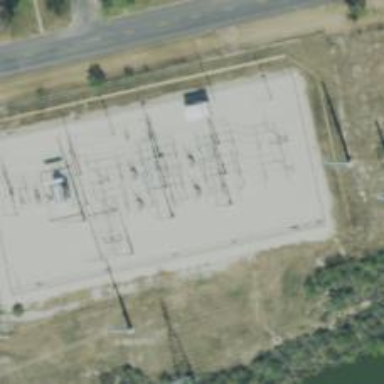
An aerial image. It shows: Switch used for power control.